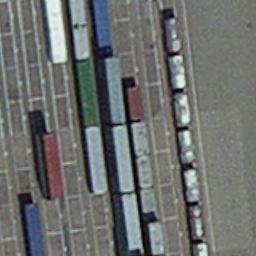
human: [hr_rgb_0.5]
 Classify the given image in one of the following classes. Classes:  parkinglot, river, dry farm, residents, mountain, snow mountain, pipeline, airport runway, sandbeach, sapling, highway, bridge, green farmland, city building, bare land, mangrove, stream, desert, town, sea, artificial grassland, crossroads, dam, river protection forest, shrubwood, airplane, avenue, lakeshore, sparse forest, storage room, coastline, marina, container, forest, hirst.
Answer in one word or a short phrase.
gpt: container